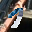
Label: 7